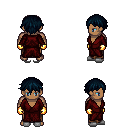
a pixel art fantasy rpg character, male body template, human, dark skin, red robe, robe skirt, raven short bangs hairstyle, gold gloves, white slippers, four views (front, back, left, right), 2x2 character sprite sheet, small pixel art, hard edges, no anti-aliasing